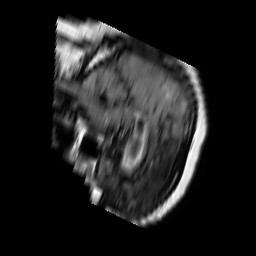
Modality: FLAIR
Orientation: sagittal
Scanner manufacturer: philips
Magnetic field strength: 1.5 T
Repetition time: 11 s
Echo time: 0.14 s